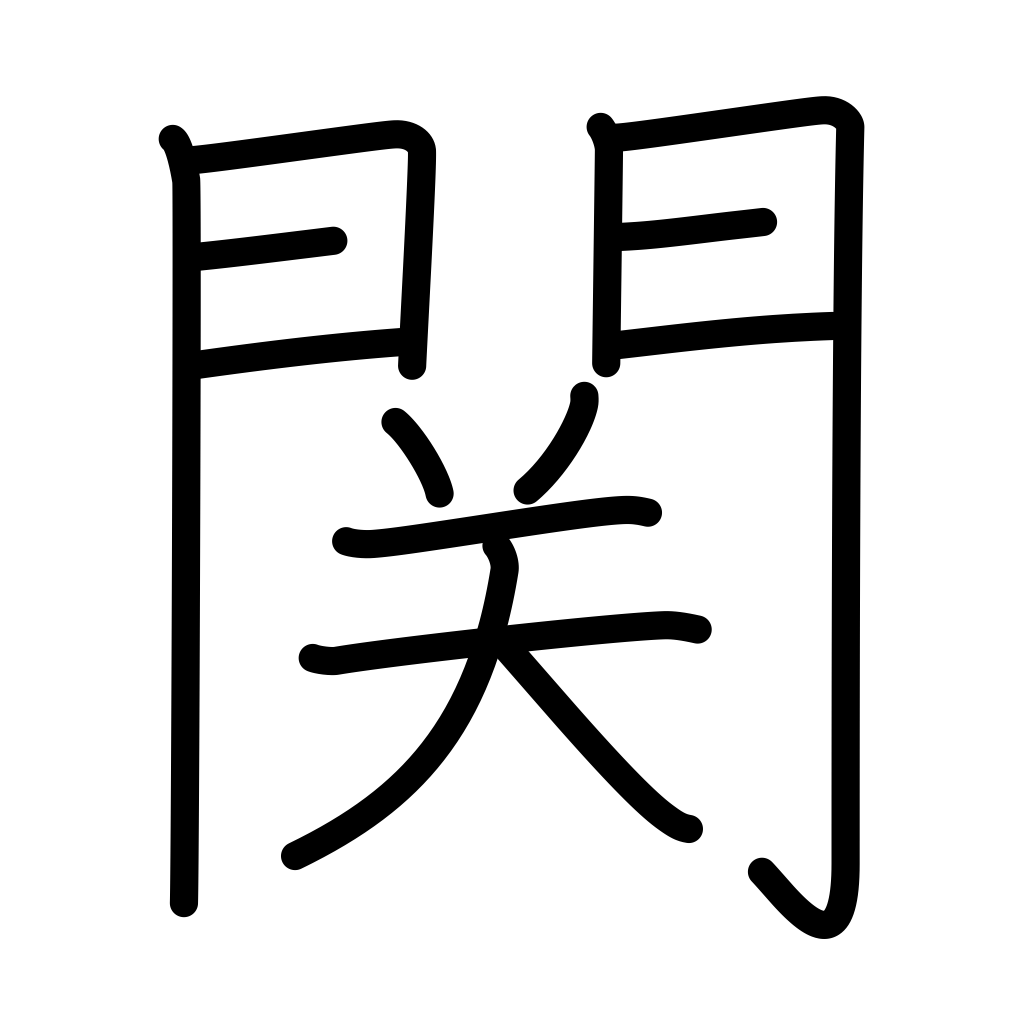
Meaning: connection, barrier, gateway, involve, concerning